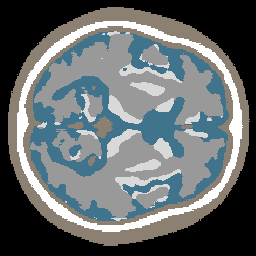
Label: no_lesion